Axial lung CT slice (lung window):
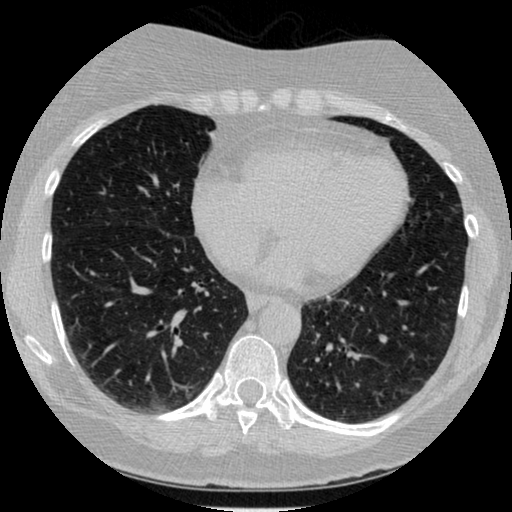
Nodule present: no